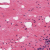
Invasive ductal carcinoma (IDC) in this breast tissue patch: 0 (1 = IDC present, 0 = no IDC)